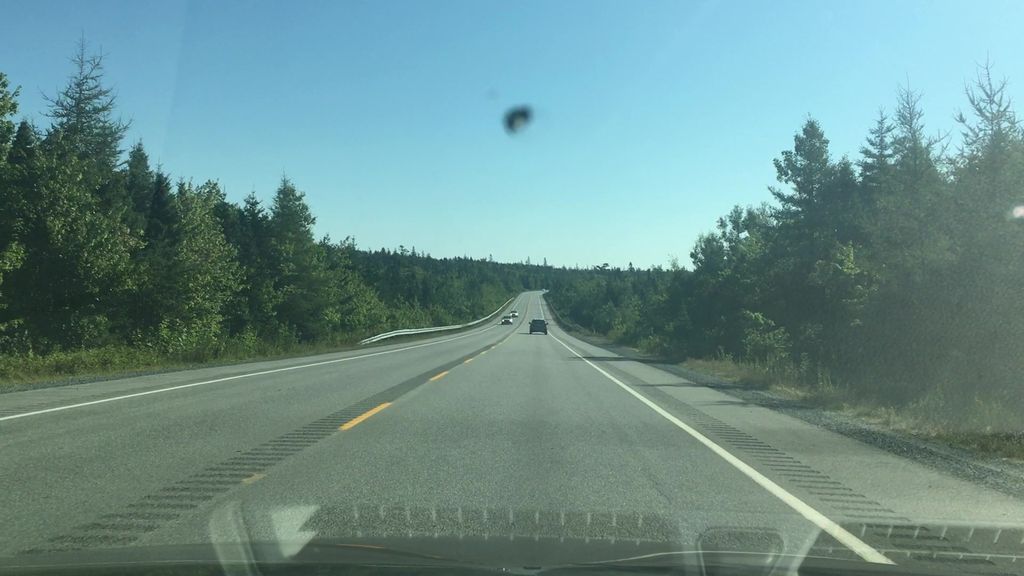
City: halifax